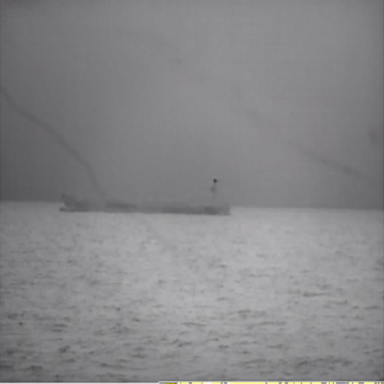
There is a liner in the infrared image.